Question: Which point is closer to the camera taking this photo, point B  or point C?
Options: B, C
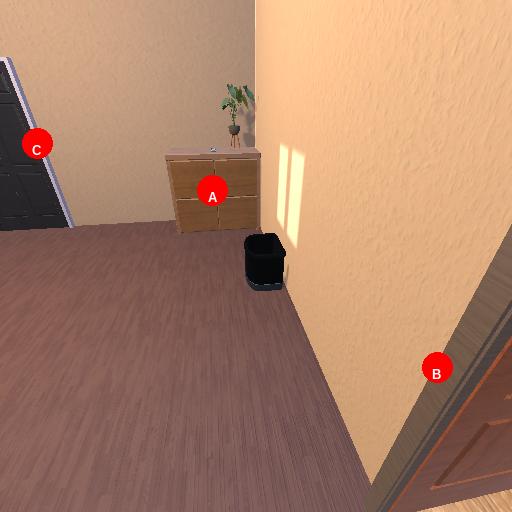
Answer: B